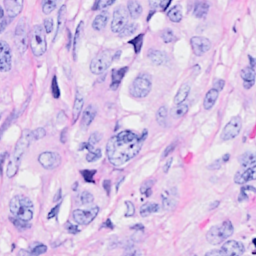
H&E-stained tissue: Breast